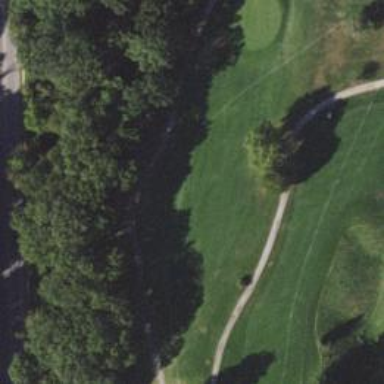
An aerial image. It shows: Golf fairway with grass surface.